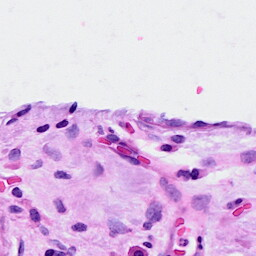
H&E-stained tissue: Breast